Question: I'm trying to design a progress bar showing multi-progress using jetpack compose but I did not find any library or helping material. I am just able to design a single progress bar but I need to design like
.
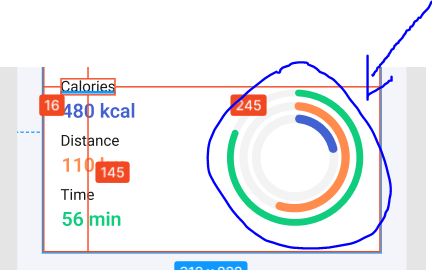
Answer: Just use multiple 'CircularProgressIndicator' inside a 'Box':
'''
Box(contentAlignment = Alignment.Center) {
CircularProgressIndicator(
progress = 0.45f,
color = Red,
modifier = Modifier.then(Modifier.size(60.dp)))
CircularProgressIndicator(
progress = 0.55f,
color = Green,
modifier = Modifier.then(Modifier.size(80.dp)))
CircularProgressIndicator(
progress = 0.75f,
color = Blue,
modifier = Modifier.then(Modifier.size(100.dp)))
}
'''
<URL>
If you want to draw also the circular track starting from M2 '1.4.0-alpha04' and M3 '1.1.0-alpha04' you can use the 'trackColor' parameter:
'''
CircularProgressIndicator(
//...
trackColor = LightGray
)
'''
Before that releases if you want to draw also the circular track you can build a custom Composable with a 'Canvas' + 'CircularProgressIndicator'.
Something like:
'''
val stroke = with(LocalDensity.current) {
Stroke(width = ProgressIndicatorDefaults.StrokeWidth.toPx(), cap = StrokeCap.Butt)
}
Canvas(modifier = Modifier.size(60.dp)){
val diameterOffset = stroke.width / 2
drawCircle(
radius = size.minDimension / 2.0f-diameterOffset,
color= LightGray,style = stroke)
}
CircularProgressIndicator(
progress = 0.45f,
color = Red,
modifier = Modifier.then(Modifier.size(60.dp)))
'''
<URL>